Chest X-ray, AP view. Patient: 55 years old, sex F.
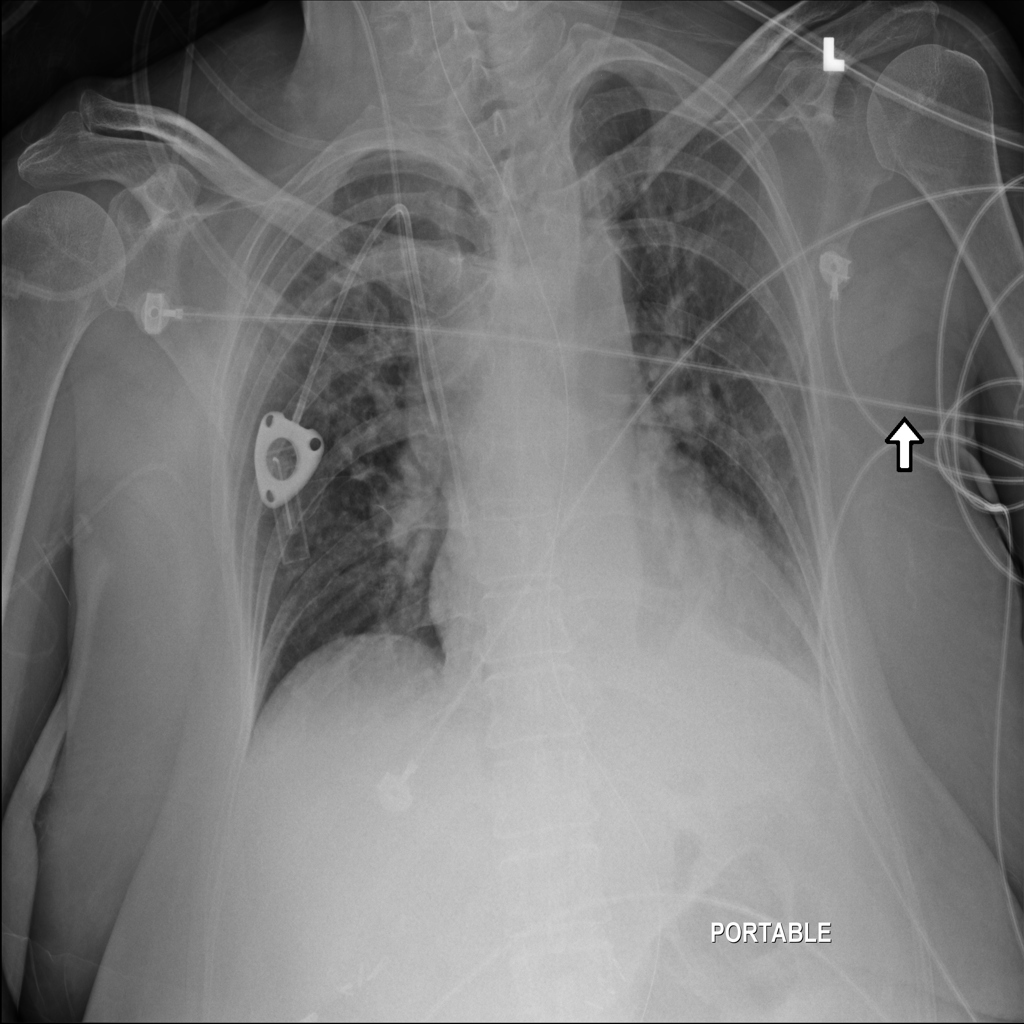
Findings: No Finding